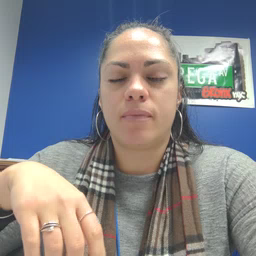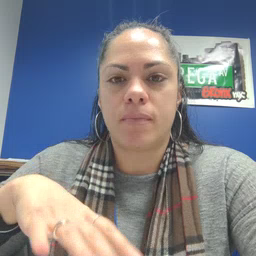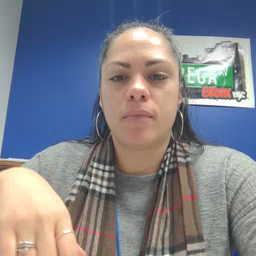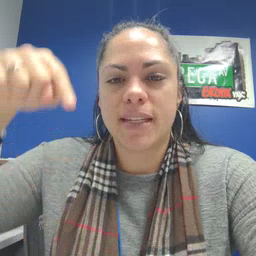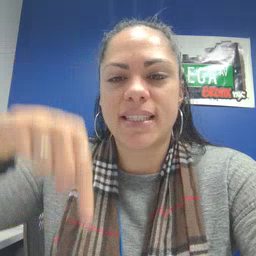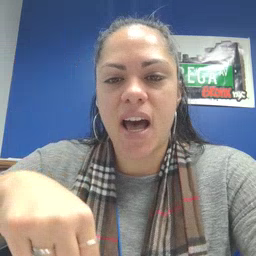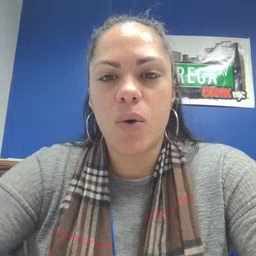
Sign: down